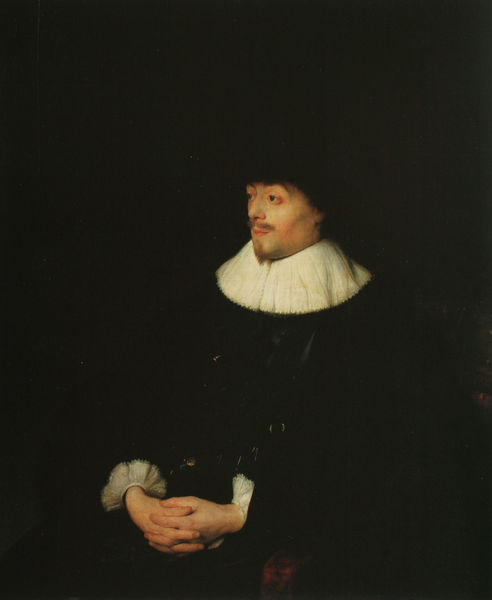
Titel: Bildnis des Constantijn Huygens
Künstler: Jan Lievens
Standort: Amsterdam
Institution: Rijksmuseum
Schlagwörter: chair, church, hands, hat, priest, red, white, black, collar, dark, face, nose, painting, portrait, robe, room, seated, sit, sitting, hand, man, skin, ear, folded, head, baroque, eyes, male, suit, light, gaze, look, shadow, mouth, beard, jacket, arms, cape, ears, thinking, gothic, religion, eye, finger, fingers, lips, dutch, contrast, gesture, pray, goatee, mustache, moustache, renessaince, thinker, ruffle, ruff, flemish, rembrandt, brows, dark room, amsterdam, 1800, fold, soul patch, preist, den haag, chuarosco, cuarosco